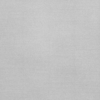
Label: dusty